Aerial crown-view tile of a tropical tree (Barro Colorado Island, Panama), acquired 20240918:
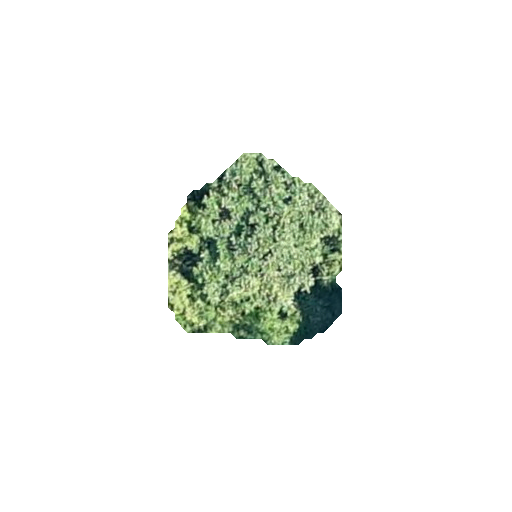
Species: Miconia argentea
GBIF accepted scientific name: Miconia argentea
Crown area: 40.845 m²